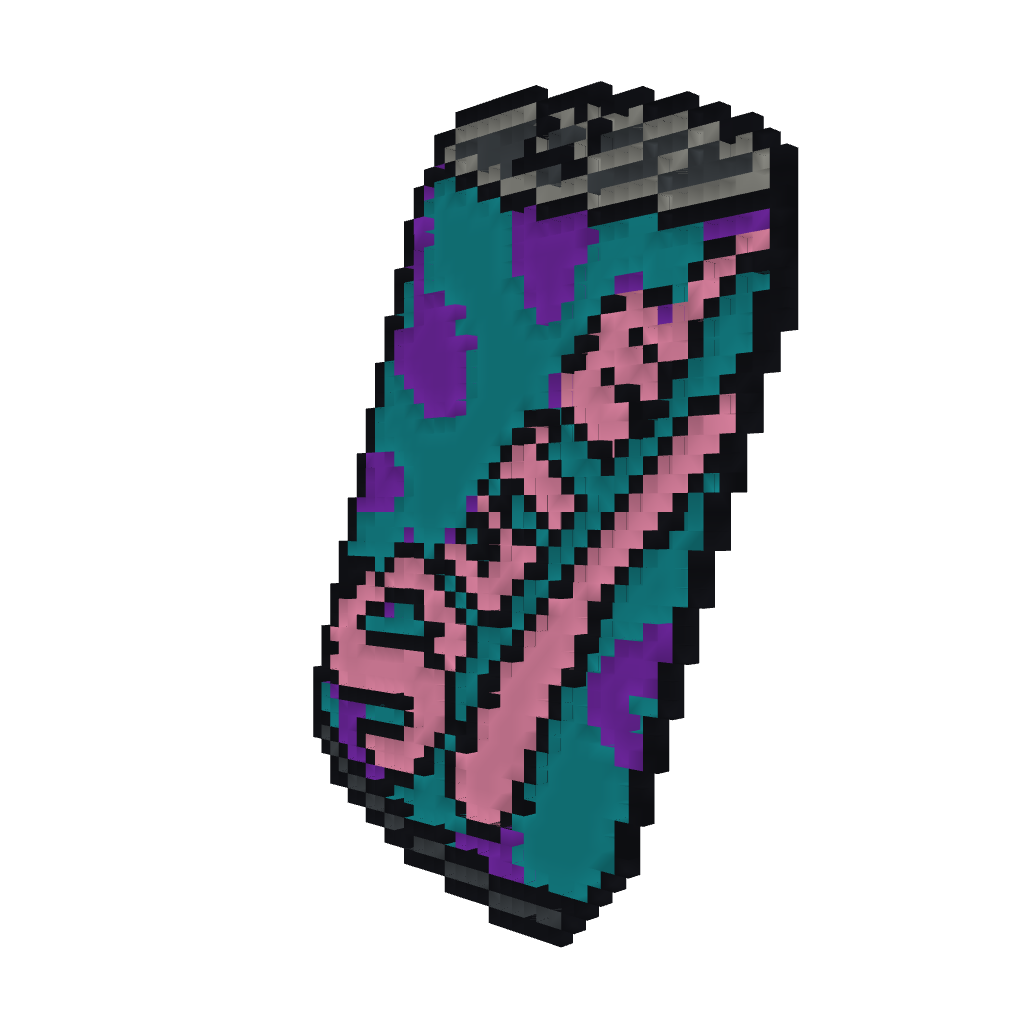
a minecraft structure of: Slurm can